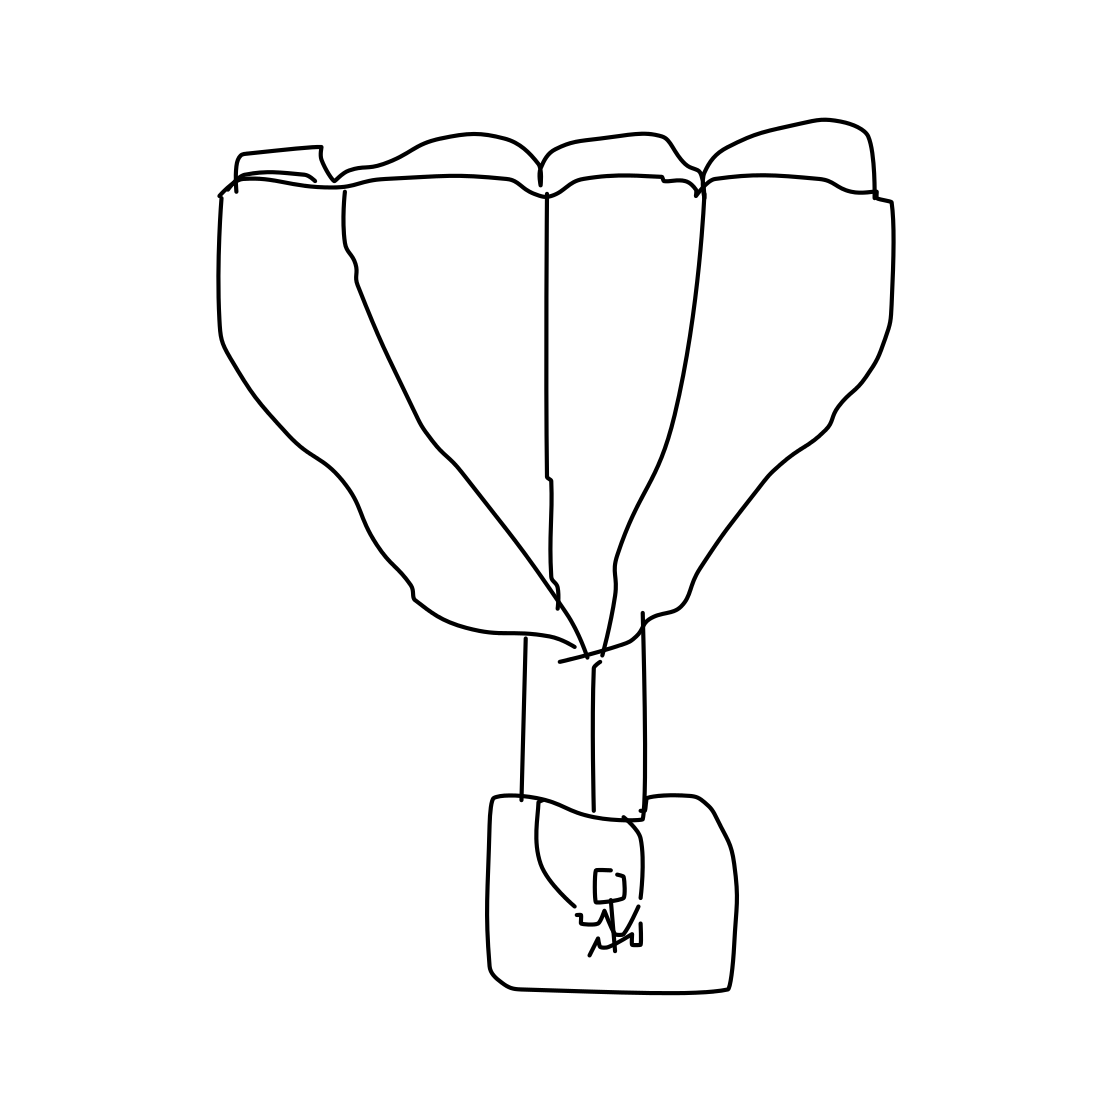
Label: parachute